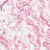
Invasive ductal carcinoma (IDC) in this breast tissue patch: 0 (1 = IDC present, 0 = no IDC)